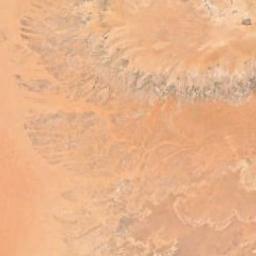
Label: desert